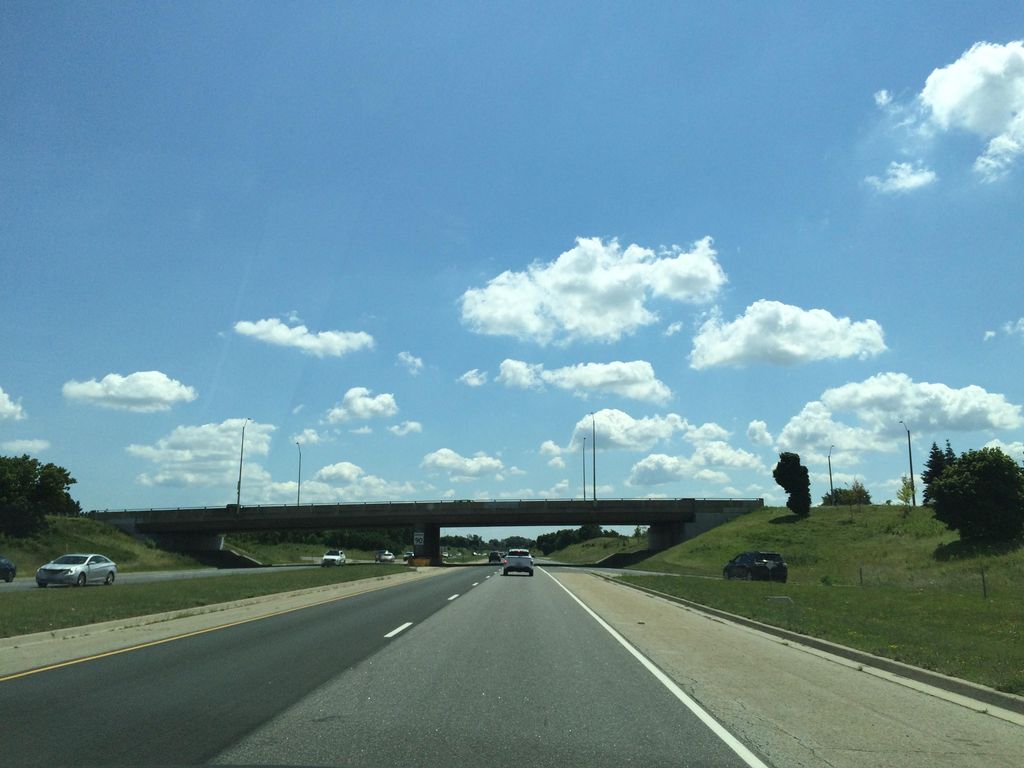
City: hamilton